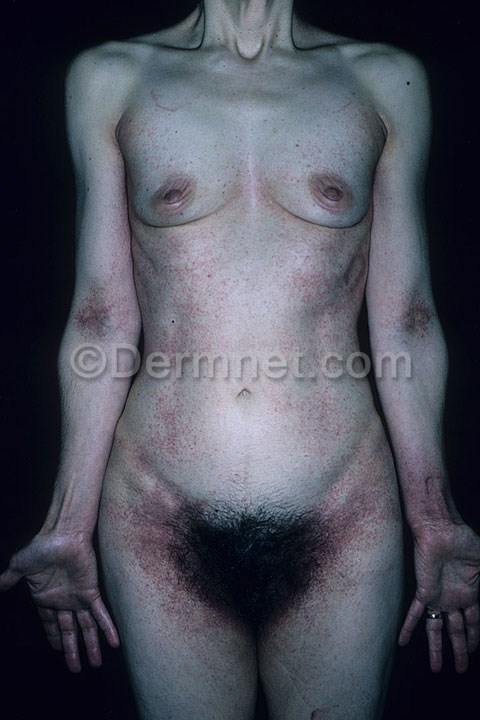
Disease: Exanthems and Drug Eruptions